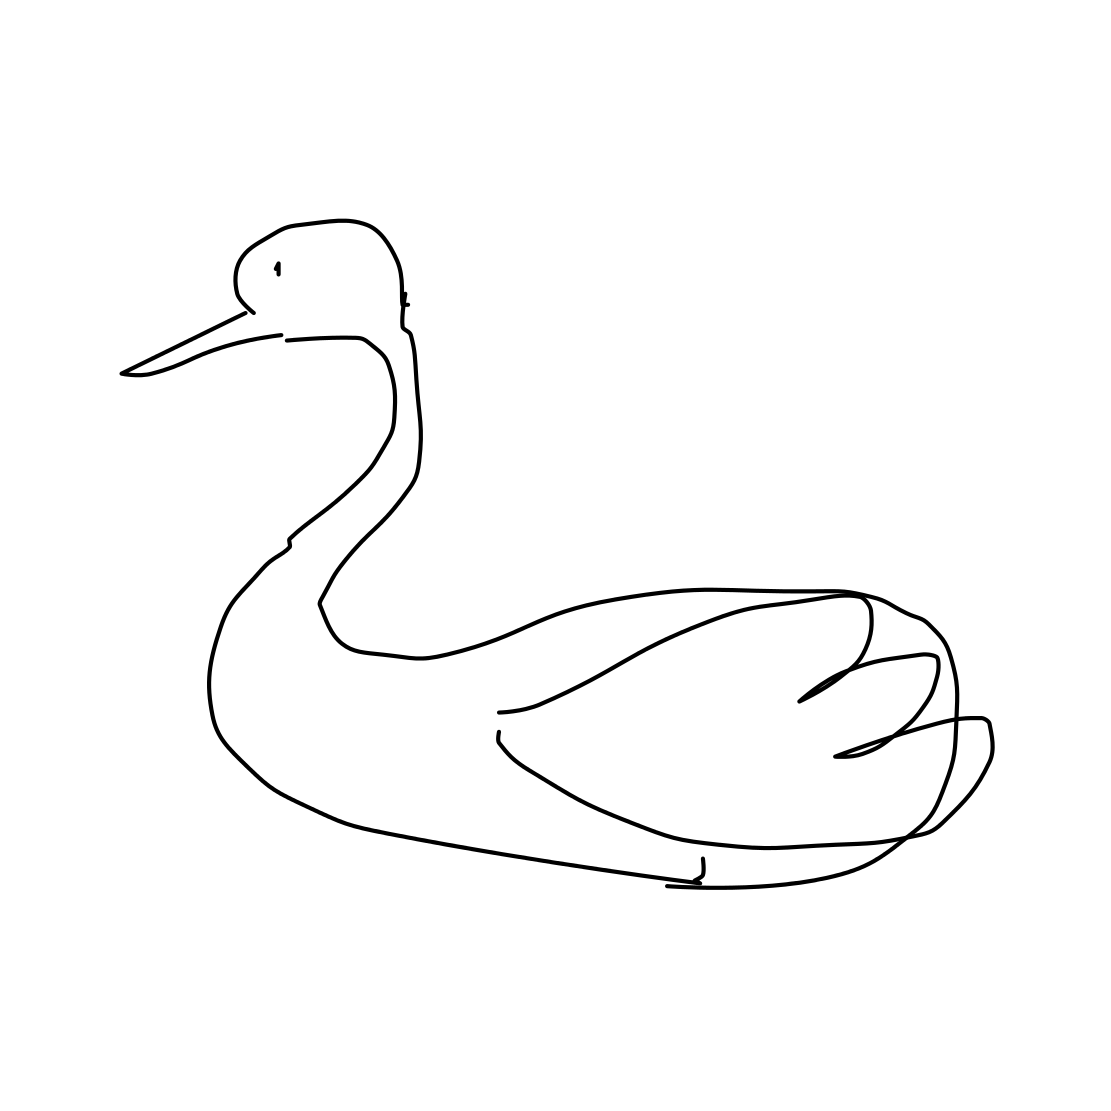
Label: swan